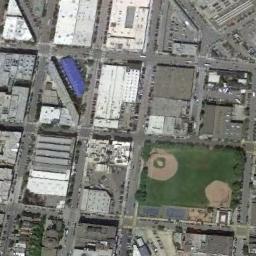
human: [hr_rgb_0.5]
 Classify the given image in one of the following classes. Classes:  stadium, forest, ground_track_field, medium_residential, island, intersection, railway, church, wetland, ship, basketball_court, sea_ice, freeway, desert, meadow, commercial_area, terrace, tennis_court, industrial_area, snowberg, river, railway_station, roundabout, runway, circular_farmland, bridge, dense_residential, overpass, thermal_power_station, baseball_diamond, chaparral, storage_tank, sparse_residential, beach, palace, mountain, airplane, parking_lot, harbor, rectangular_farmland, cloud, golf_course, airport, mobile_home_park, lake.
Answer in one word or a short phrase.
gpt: baseball_diamond